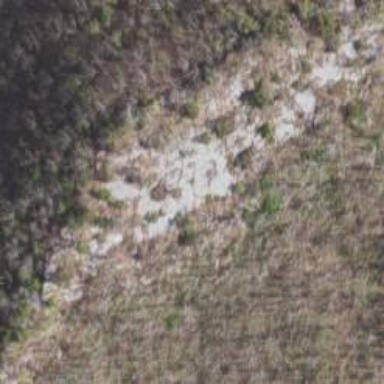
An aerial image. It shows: Landscape of bare rock.